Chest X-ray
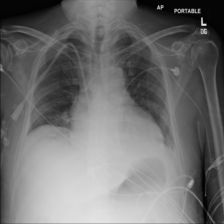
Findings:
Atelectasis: negative
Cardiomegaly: positive
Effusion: positive
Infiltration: positive
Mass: negative
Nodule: negative
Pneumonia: negative
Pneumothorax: negative
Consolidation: negative
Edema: positive
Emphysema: negative
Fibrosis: negative
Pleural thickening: negative
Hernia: negative